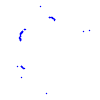
Particle: proton